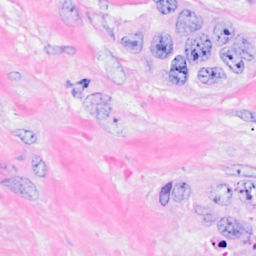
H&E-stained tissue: Breast